Question: I'd expect this to be part of the Visual Studio 2010 GUI since those properties are MS Windows feature:

But I see no way to configure what they contain. The most important things I need is:
- - - -
I can see other programs have those properties filled in. My doesn't. Where are the project settings for it? Mine is a C++ project.
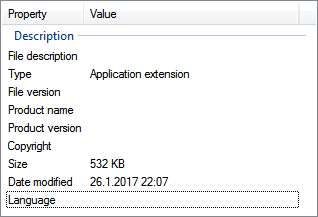
Answer: I found the editing possibility in my resource file of the dll project.
I use VS2015, but it should be the same in that regard.
Search for Version.
In the .rc file, there sould be something like this:
'''
////////////////////////////////////////////////////////////////////////////
//
// Version
//
VS_VERSION_INFO VERSIONINFO
FILEVERSION 1,0,0,1
PRODUCTVERSION 1,0,0,1
FILEFLAGSMASK VS_FFI_FILEFLAGSMASK
#ifdef _DEBUG
FILEFLAGS VS_FF_DEBUG
#else
FILEFLAGS 0x0L
#endif
FILEOS VOS_NT_WINDOWS32
FILETYPE VFT_DLL
FILESUBTYPE VFT2_UNKNOWN
BEGIN
BLOCK "StringFileInfo"
BEGIN
BLOCK "040704B0"
BEGIN
VALUE "CompanyName", "TODO: <CompanyName>"
VALUE "FileDescription", "TODO: <FileDescription>"
VALUE "FileVersion", "1.0.0.1"
VALUE "InternalName", "Filename.dll"
VALUE "LegalCopyright", "TODO: (c) <CompanyName>. All Rights reserved."
VALUE "OriginalFilename","Filename.dll"
VALUE "ProductName", "TODO: <ProductName>"
VALUE "ProductVersion", "1.0.0.1"
END
END
BLOCK "VarFileInfo"
BEGIN
VALUE "Translation", 0x0407, 1200
END
END
'''